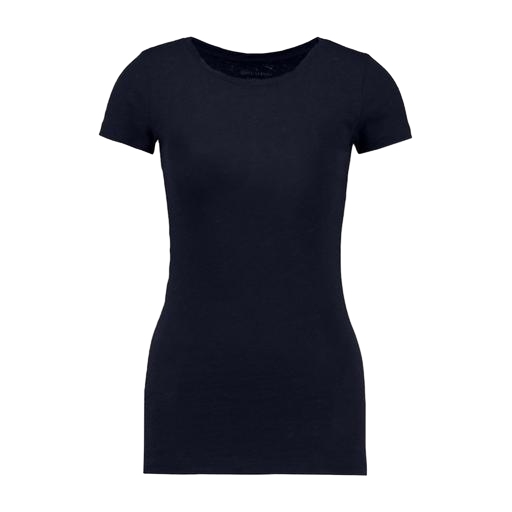
fitted woman's tee, slim fit t-shirt, fitted short sleeved t-shirt, white background